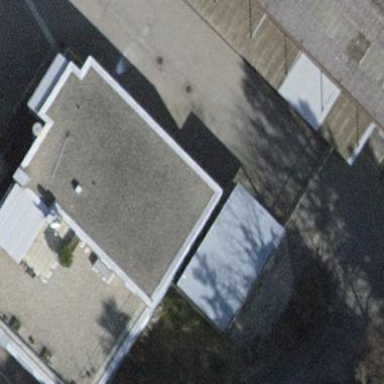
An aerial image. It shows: Commercial building.